Question: I'm currently creating a simple Test activity that logs into facebook. I'm using the IntelliJ IDE. I've added the facebookSDK to my project and I've created a simple program. Problem is, I can't even compile the project. I get like 100 warnings and 3 errors:

I did some research and it probably has something to do with missing dependencies. The facebook SDK can't find some packages. What am I missing/doing wrong?
I'd really appreciate some help!
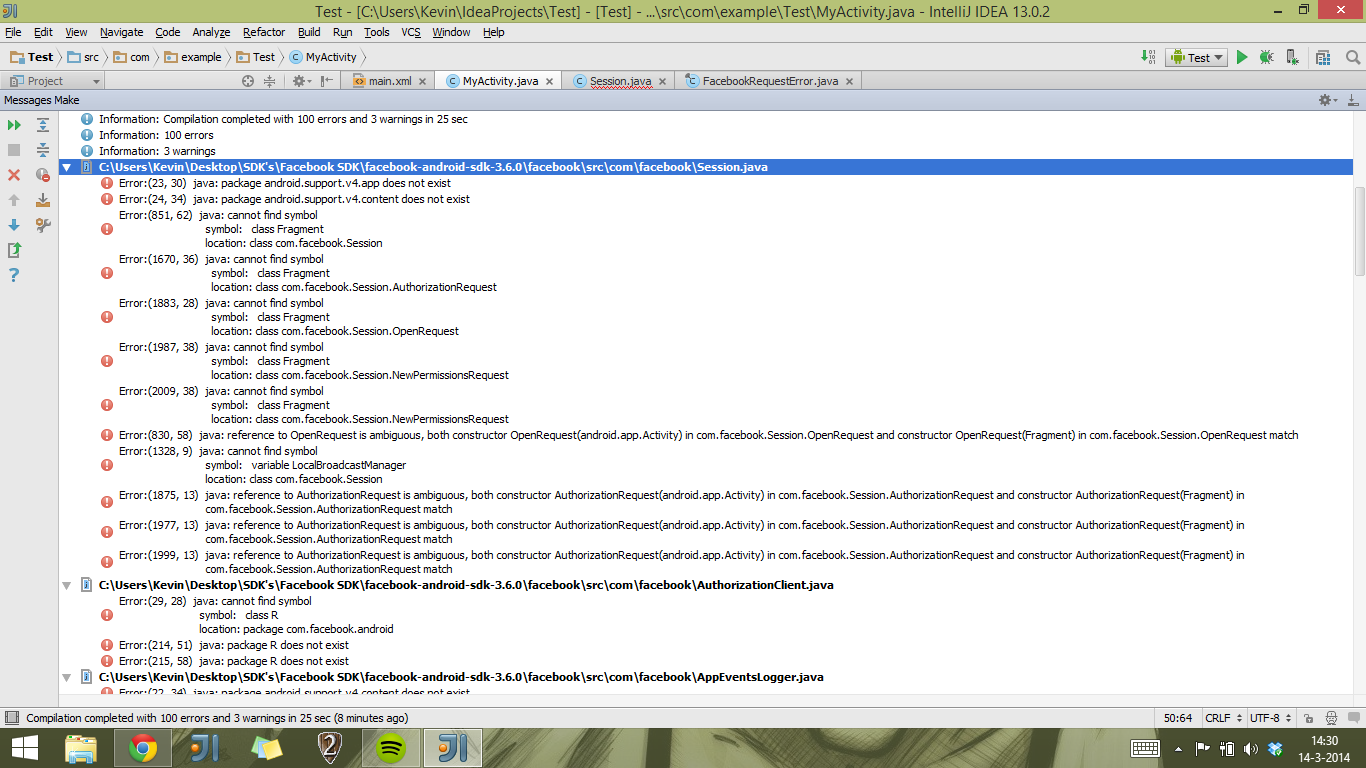
Answer: It looks like you're missing the <URL>. You have to download it in the SDK Manager and add it to your project.
To add it, go to Project Structure > Libraries and add the Library from your SDK (should be under '%SDK_PATH%/extras/android/support/v4/')